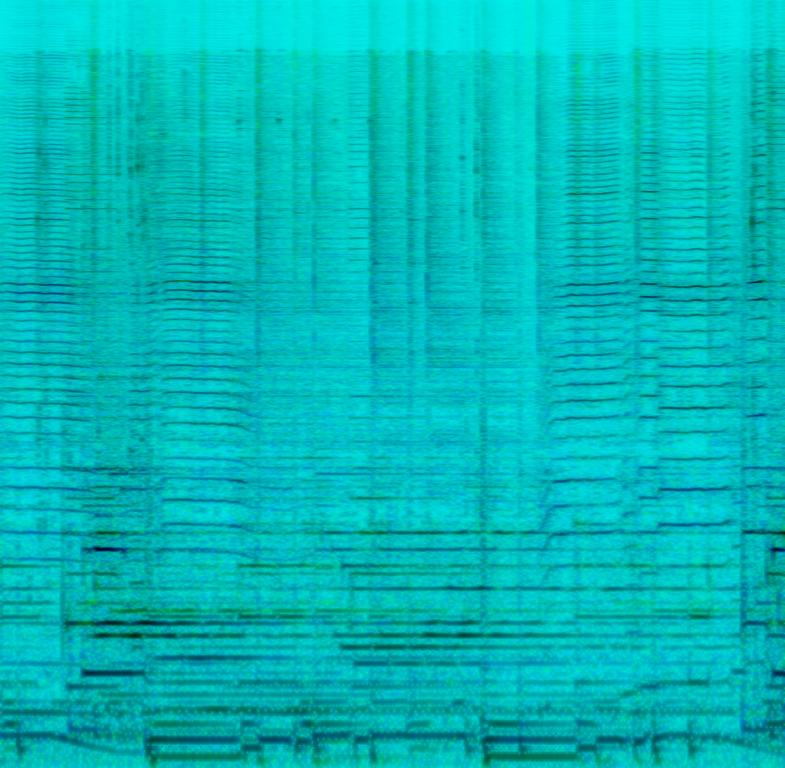
The Jazz song features a saxophone solo melody playing over shimmering hi hats, groovy bass and shimmering bells melody. It sounds passionate, soft, mellow and soulful.